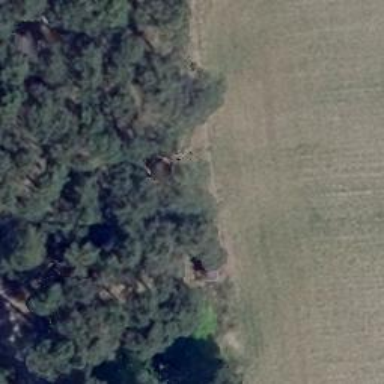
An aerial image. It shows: Hunting stand.